Aerial crown-view tile of a tropical tree (Barro Colorado Island, Panama), acquired 20250414:
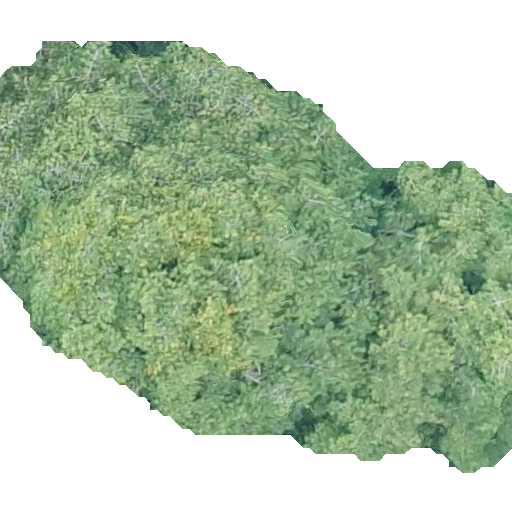
Species: Virola surinamensis
GBIF accepted scientific name: Virola surinamensis
Crown area: 262.894 m²